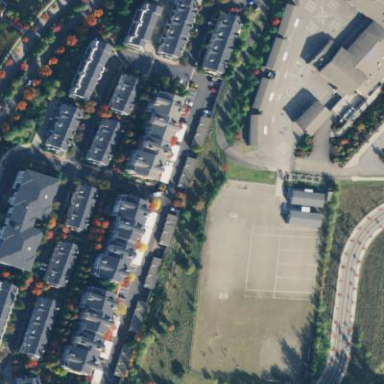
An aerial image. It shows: Parking available on the street side.